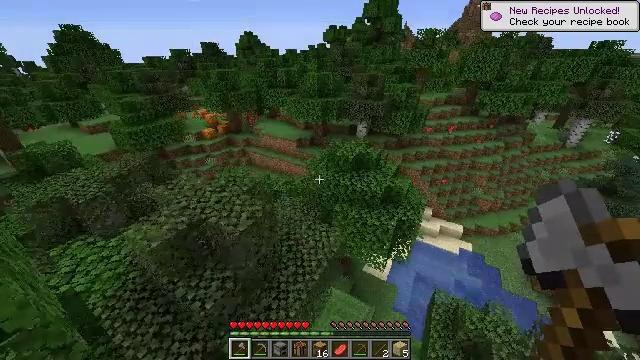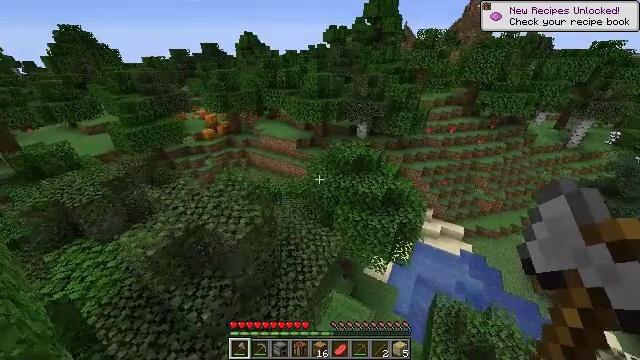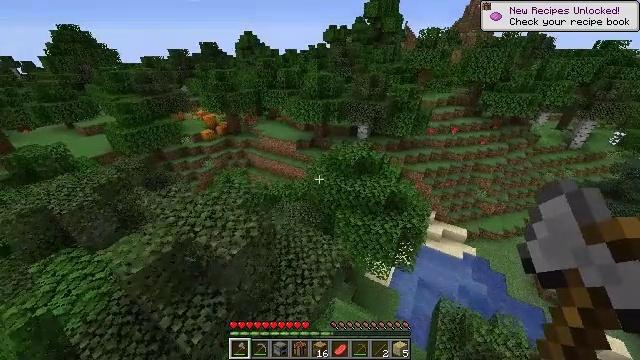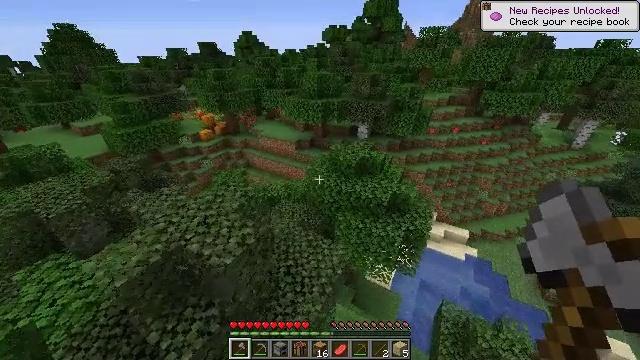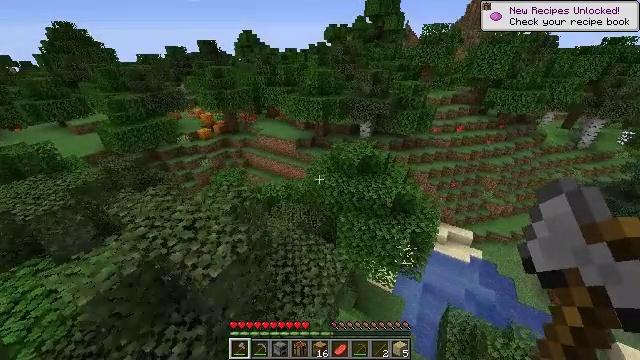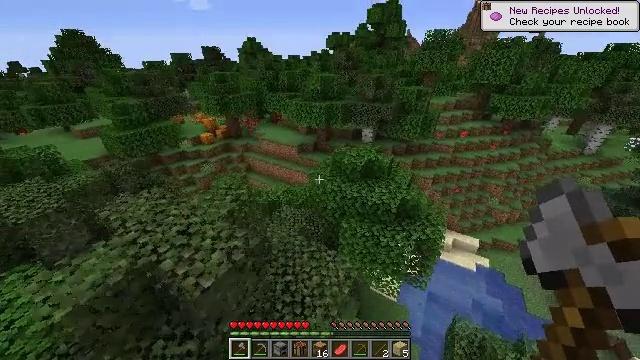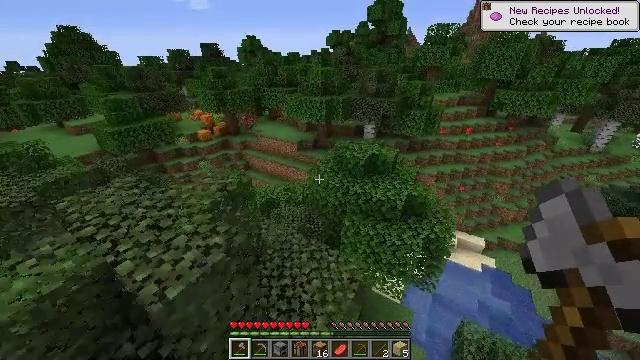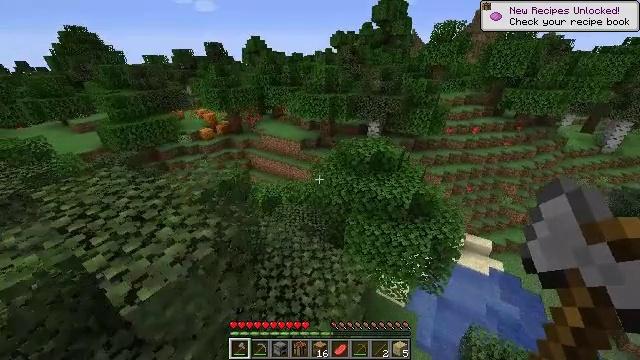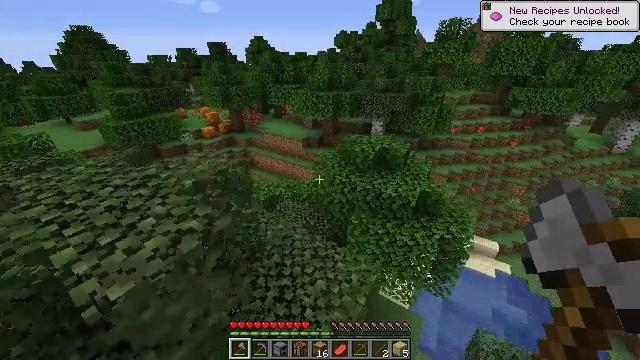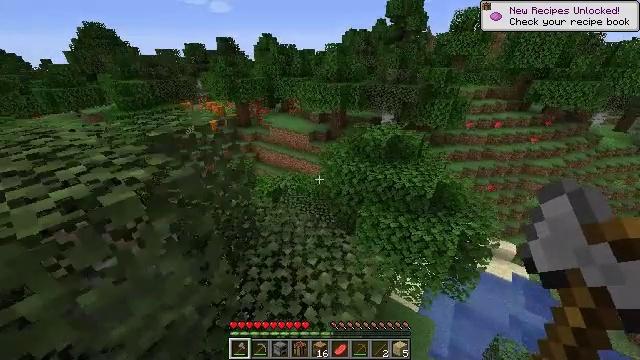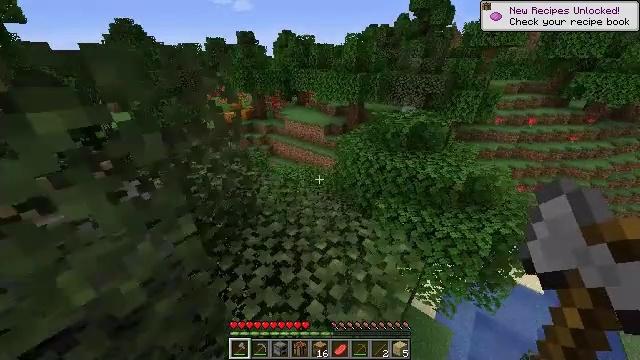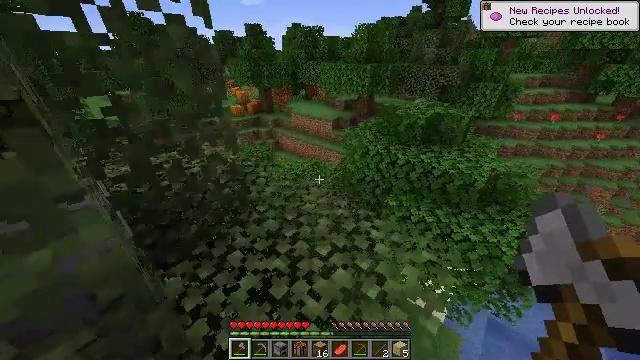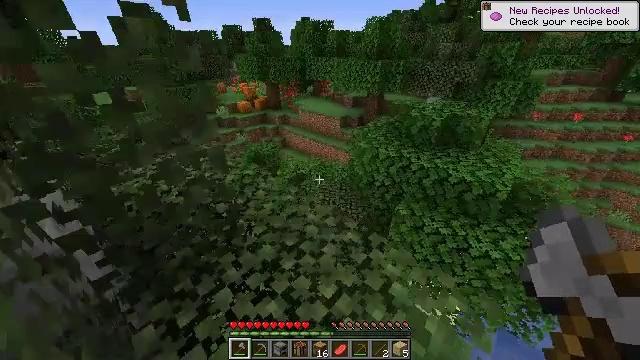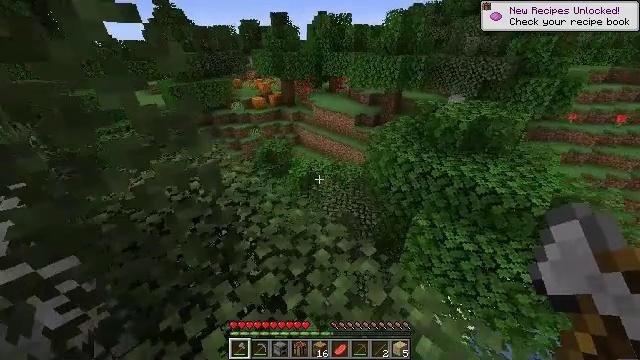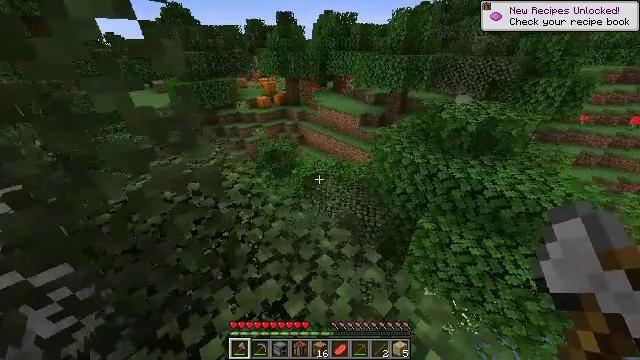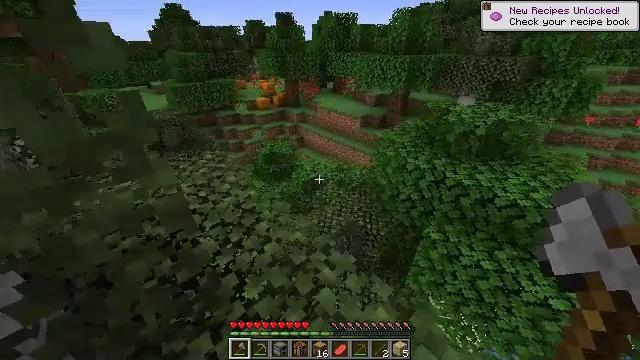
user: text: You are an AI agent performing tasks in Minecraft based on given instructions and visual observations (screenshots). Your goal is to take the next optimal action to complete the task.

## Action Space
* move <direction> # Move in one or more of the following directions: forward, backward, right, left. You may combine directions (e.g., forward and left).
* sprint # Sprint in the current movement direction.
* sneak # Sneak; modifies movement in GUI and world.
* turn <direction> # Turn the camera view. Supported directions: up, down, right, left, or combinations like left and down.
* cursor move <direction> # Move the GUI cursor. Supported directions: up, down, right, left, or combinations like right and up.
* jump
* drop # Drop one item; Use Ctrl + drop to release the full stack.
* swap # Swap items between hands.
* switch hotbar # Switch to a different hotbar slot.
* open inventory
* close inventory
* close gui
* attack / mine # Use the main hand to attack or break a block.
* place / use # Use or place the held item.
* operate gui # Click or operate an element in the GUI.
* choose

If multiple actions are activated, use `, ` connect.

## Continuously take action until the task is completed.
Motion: motion action
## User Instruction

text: Break the tall rose bush.
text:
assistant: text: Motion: move forward, sprint, jump
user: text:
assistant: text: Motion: move forward, sprint, jump
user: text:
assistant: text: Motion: move forward, sprint, jump
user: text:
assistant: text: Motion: move forward, sprint, jump
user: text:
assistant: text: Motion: move forward, sprint, turn up
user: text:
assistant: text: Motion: move forward, sprint
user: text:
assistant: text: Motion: move forward, sprint
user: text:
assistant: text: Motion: move forward, sprint
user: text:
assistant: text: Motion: move forward, sprint, turn left
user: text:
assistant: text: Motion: move forward, sprint, turn left
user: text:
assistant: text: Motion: move forward, sprint, turn left
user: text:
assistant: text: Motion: move forward, sprint, turn left
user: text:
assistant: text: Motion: move forward, sprint, turn left and down
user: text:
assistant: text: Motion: move forward, sprint, turn left
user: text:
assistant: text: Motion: move forward, sprint
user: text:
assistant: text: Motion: move forward, sprint, turn up
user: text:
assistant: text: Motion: move forward, sprint
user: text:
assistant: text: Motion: move forward, sprint
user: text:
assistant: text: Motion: move forward, sprint
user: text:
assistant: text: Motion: move forward, sprint, jump
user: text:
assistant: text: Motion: move forward, sprint, jump
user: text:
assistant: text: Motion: move forward, sprint, jump
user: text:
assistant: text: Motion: move forward, sprint, turn down, jump
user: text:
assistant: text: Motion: move forward, sprint, turn right and down, jump
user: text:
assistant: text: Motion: move forward, sprint, turn right and down, jump
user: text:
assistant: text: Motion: move forward, sprint, turn right and down, jump
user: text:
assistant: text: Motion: move forward, sprint, turn right and down
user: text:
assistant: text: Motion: move forward, sprint
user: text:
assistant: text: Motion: move forward, sprint
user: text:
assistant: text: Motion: move forward, sprint